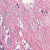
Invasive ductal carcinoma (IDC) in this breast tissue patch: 0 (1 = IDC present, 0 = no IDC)